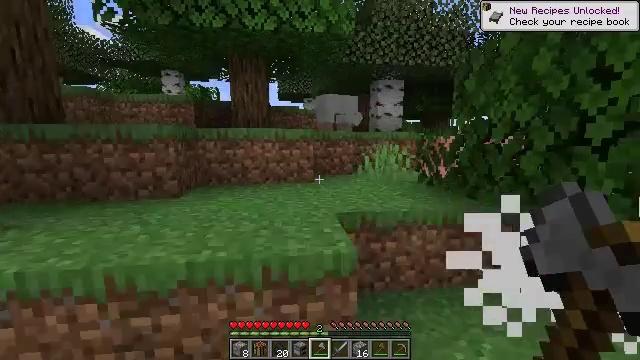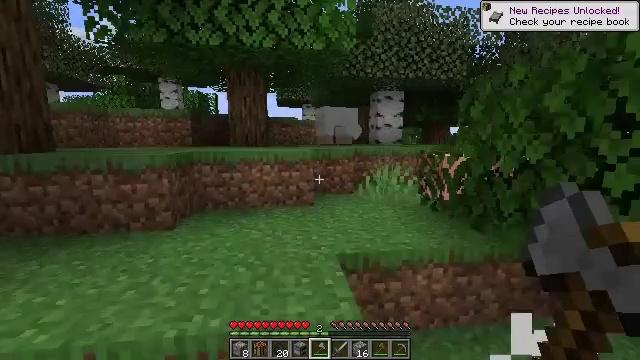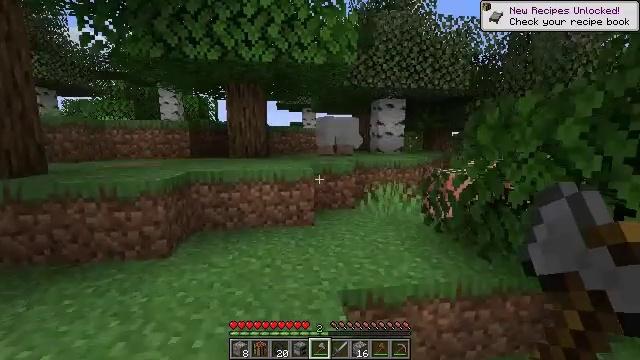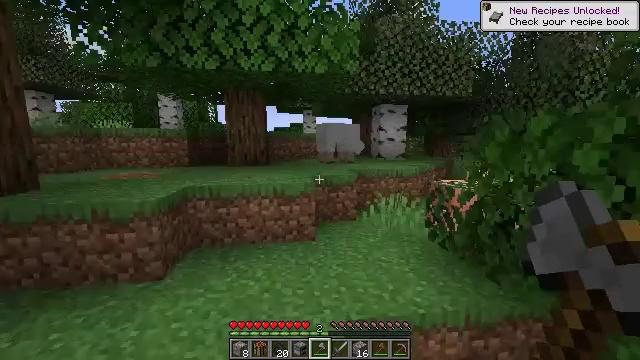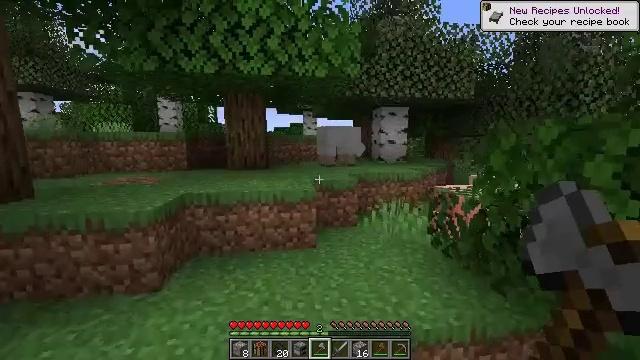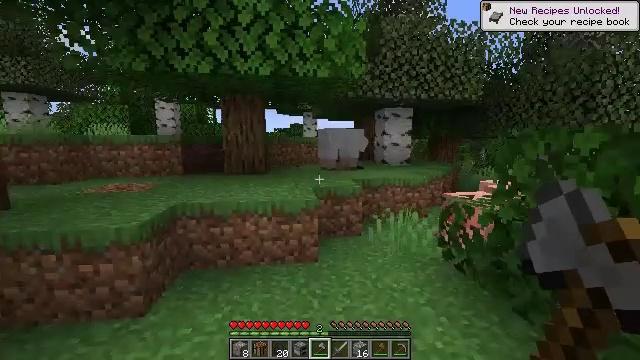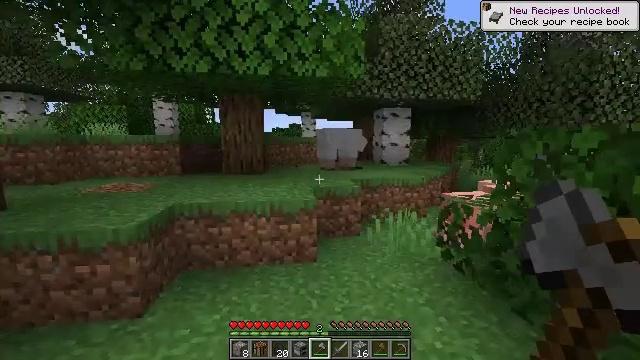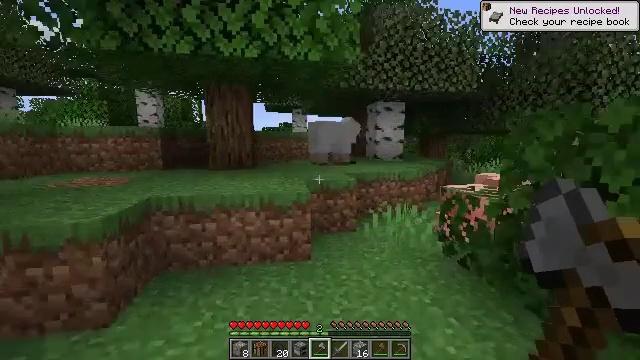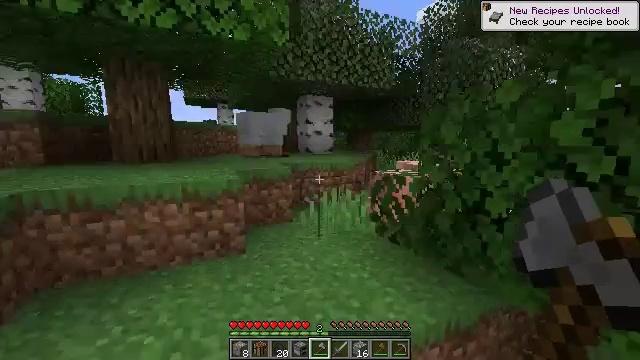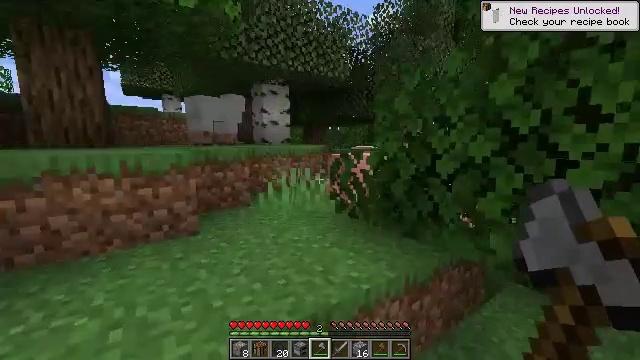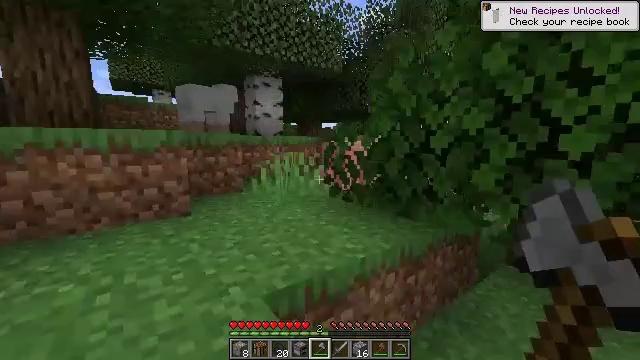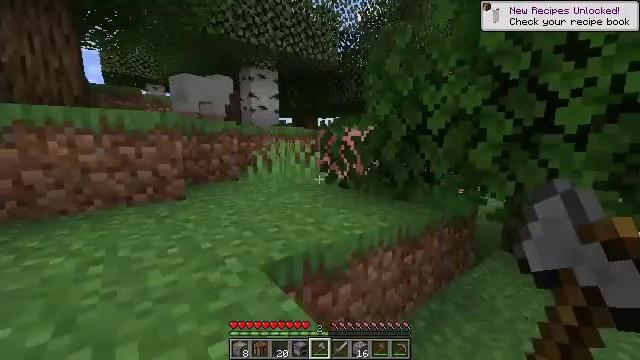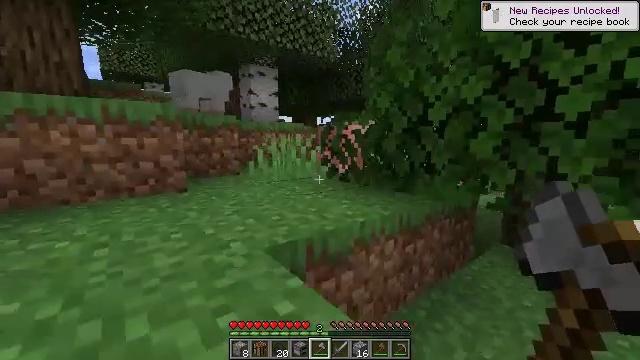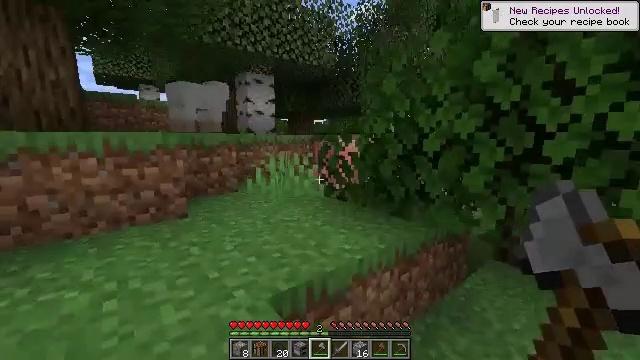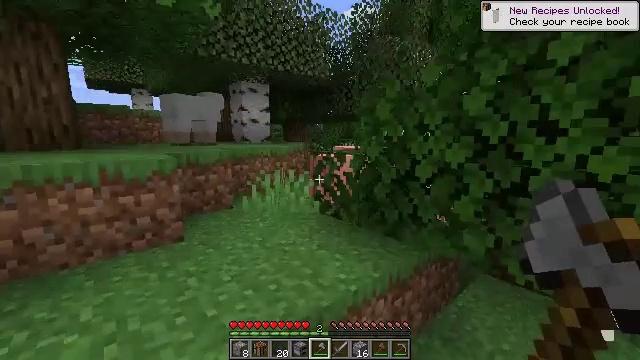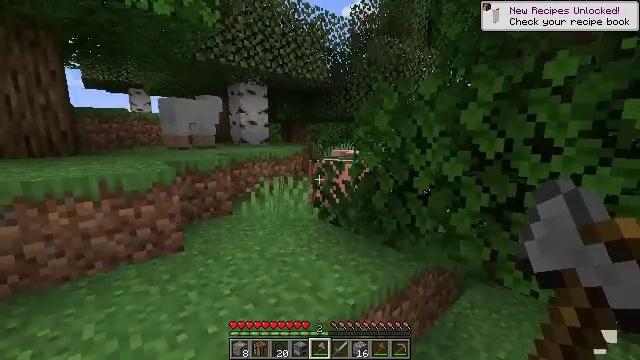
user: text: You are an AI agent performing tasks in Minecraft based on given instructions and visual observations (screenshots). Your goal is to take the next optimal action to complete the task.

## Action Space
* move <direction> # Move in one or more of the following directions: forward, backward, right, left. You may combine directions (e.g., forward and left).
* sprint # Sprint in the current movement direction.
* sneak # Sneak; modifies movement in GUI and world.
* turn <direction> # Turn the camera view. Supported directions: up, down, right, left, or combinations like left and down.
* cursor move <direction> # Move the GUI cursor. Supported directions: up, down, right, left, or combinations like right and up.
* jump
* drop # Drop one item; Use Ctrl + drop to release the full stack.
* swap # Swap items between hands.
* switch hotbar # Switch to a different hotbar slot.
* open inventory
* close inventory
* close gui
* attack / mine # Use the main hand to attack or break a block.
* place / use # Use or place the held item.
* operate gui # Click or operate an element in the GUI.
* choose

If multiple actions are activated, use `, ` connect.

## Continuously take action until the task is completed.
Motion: motion action
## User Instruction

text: Collect the lily of the valley from the ground.
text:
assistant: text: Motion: move forward, jump
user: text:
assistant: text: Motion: move forward, jump
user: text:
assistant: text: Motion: move forward, jump
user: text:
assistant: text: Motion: move forward, jump
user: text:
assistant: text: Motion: move forward, jump
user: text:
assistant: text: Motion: move forward
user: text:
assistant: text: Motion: move forward and move left, turn right
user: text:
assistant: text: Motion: move forward and move left, turn right
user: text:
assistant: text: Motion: move forward and move left, turn right
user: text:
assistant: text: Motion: move forward and move left, turn right
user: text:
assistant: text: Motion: move forward and move left
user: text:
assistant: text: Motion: move forward and move left
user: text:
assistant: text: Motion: move forward and move left, jump
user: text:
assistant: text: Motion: move forward, turn right, jump
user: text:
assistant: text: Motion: move forward, jump
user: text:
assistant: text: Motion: move forward, jump
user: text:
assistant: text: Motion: move forward, jump
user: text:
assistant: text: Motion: move forward, jump
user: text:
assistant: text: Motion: move forward and move left
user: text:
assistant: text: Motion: move forward and move left
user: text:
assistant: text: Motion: move forward and move left
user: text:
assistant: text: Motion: move forward and move left, turn right
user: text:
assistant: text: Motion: move forward and move left, turn right
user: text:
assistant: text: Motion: move forward and move left, turn right
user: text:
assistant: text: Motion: move forward and move left, turn right
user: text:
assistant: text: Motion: move forward and move left, turn right
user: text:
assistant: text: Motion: move forward and move left, turn right
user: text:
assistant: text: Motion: move forward and move left, turn right
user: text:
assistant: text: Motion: move forward and move left, turn right
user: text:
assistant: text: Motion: move forward